Question: i'm trying to make some statement with this connectionstring but SqlCommand didnt accept Keyword 'Port', my MySql didnt use default port, so i need this to connect. Can someone help me?
'''
SqlConnection cnn = new SqlConnection(System.Configuration.ConfigurationManager.ConnectionStrings["MySQLConnectionExterno"].ConnectionString);
SqlCommand command = new SqlCommand("select * from DOADOR where idDOADOR =" + 2 + "", cnn);
try
{
cnn.Open();
lblStatus.Text = "Connection Open !";
SqlDataReader reader = command.ExecuteReader();
while (reader.Read())
{
lbNome.Text = reader["nome"].ToString();
}
cnn.Close();
}
catch (Exception ex)
{
lblStatus.Text = "Can not open connection !";
}
'''
This is connectionstring, i changed info with "XXXX".
'''
<connectionStrings>
<add name="MySQLConnectionExterno" connectionString="Server=XXXXX.com;Port=41890;user id=XXXXX;password=XXXXX;persist security info=True;database=XXXXXX" providerName="MySql.Data.MySqlClient"/>
</connectionStrings>
'''

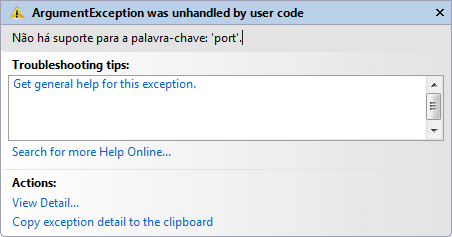
Answer: You need to download the MySql Connector and use that library instead of the SqlClient library. You can download the connector <URL>.
Then, you need to install it, add the 'MySql.Data.dll' to your project references and add the appropriate using directives to the top of your source files.
'''
using MySql.Data.MySqlClient;
'''
After this you can use the MySql client classes and the MySqlConnection that understand the Port keyword in the connection string
'''
MySqlConnection cnn = new MySqlConnection(......)
....
MySqlCommand command = new MySqlCommand(.....)
....
MySqlDataReader reader = command.ExecuteReader();
'''